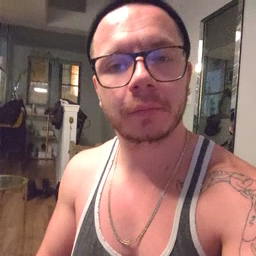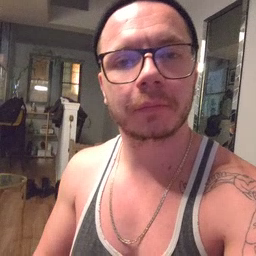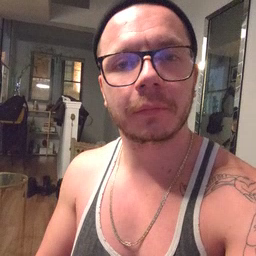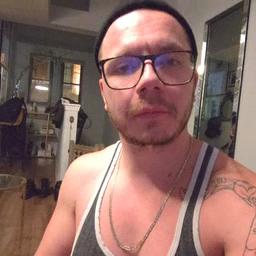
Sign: zebra